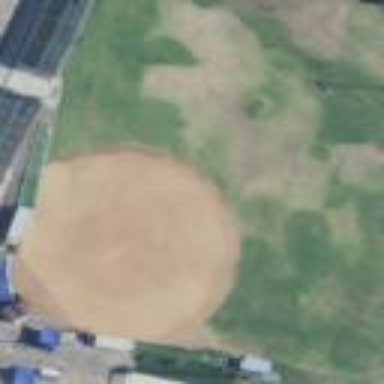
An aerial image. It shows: Baseball pitch for leisure land.